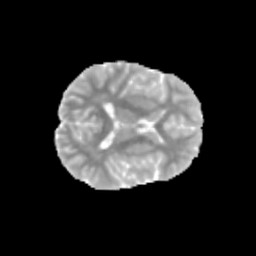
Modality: MD
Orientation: axial
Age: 11
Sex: male
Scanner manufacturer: siemens
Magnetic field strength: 3 T
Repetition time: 3.8 s
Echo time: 0.07 s